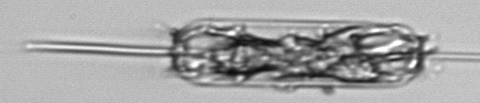
Label: Ditylum_brightwellii